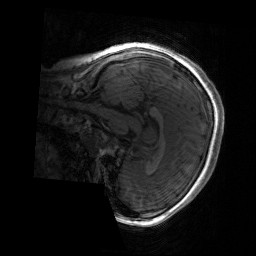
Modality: T1w
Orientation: sagittal
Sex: female
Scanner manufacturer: siemens
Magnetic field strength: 3 T
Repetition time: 1.9 s
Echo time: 0.00243 s